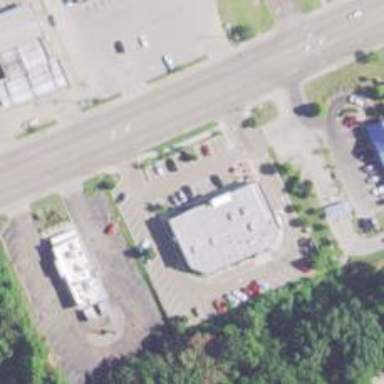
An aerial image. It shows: Healthcare clinic is depicted in the image.